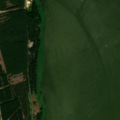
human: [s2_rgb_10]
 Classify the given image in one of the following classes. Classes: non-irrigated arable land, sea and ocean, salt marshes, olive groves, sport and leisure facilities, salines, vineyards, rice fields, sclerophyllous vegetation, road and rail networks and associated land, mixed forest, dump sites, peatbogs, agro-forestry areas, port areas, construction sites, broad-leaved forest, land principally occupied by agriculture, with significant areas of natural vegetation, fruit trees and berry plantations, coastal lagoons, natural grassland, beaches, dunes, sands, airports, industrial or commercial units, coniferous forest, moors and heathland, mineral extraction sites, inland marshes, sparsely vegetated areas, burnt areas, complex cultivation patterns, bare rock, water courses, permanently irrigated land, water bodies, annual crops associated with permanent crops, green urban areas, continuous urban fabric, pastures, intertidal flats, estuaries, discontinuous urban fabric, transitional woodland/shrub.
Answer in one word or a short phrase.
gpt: coniferous forest, mixed forest, coastal lagoons